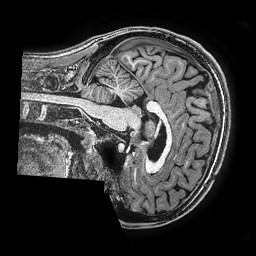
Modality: T1w
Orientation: sagittal
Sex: male
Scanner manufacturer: ge
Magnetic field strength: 3 T
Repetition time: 0.0077 s
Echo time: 0.003436 s